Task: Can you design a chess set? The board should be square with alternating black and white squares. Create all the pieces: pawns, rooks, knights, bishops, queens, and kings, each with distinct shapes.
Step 1271:
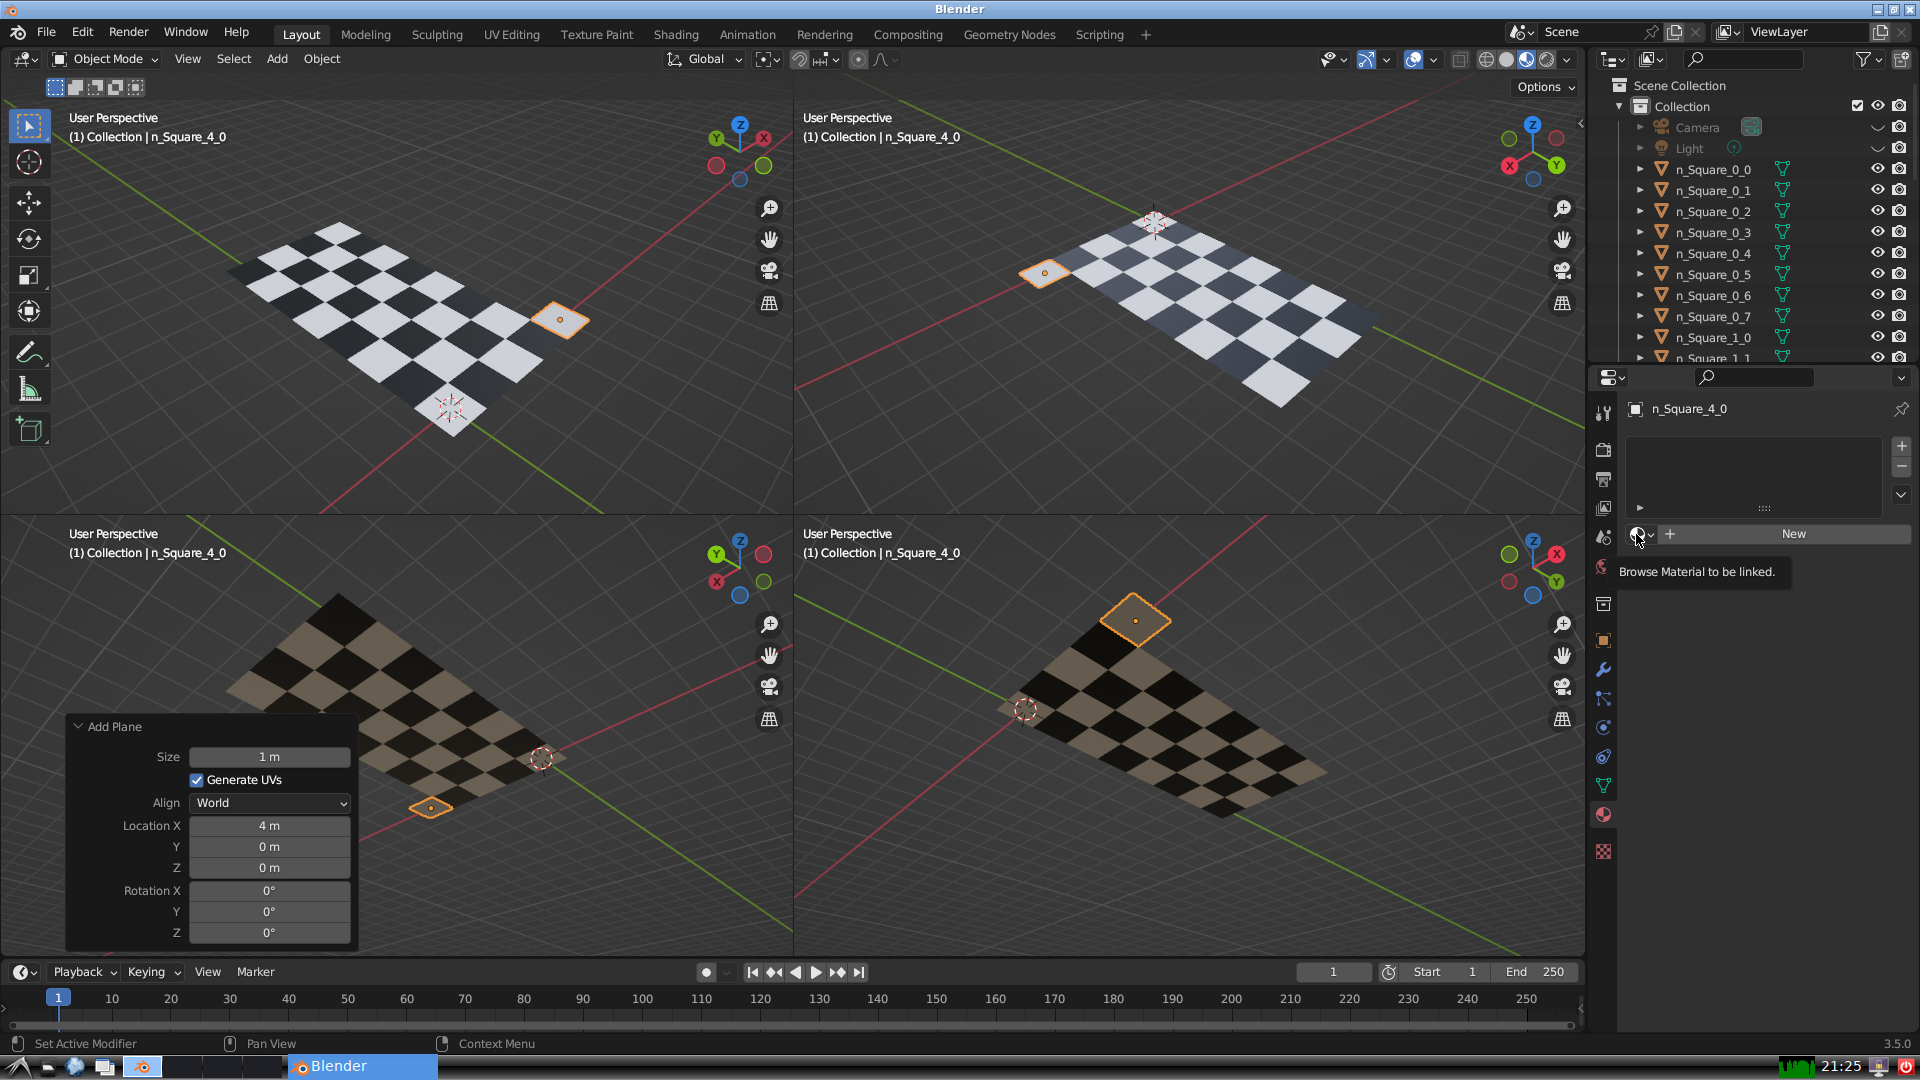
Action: click: no